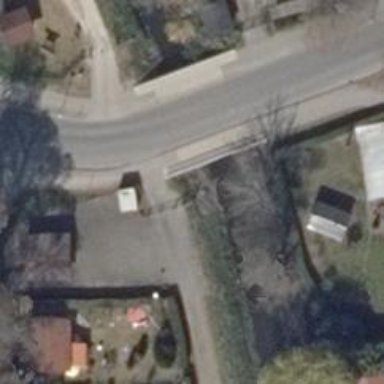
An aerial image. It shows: Tertiary road with asphalt surface crossing bridge. There are separate sidewalks on both sides of the road.